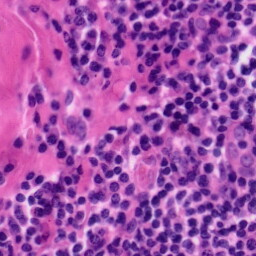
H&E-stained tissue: Tonsil